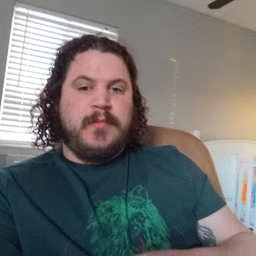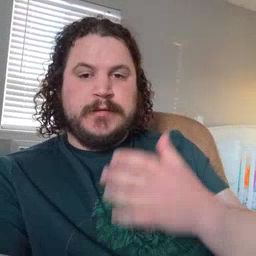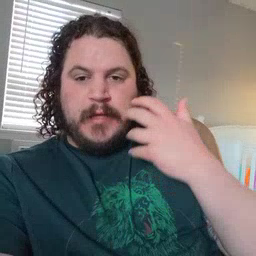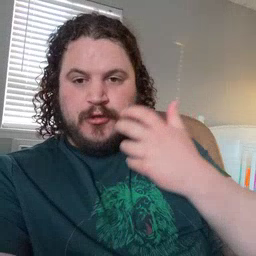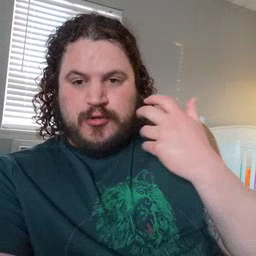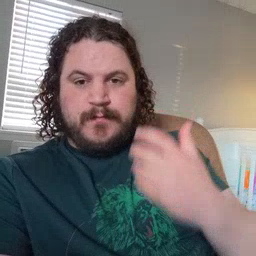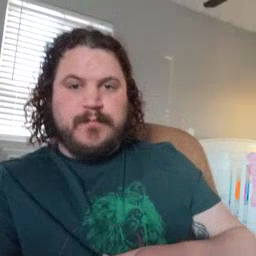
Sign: tiger